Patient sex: M
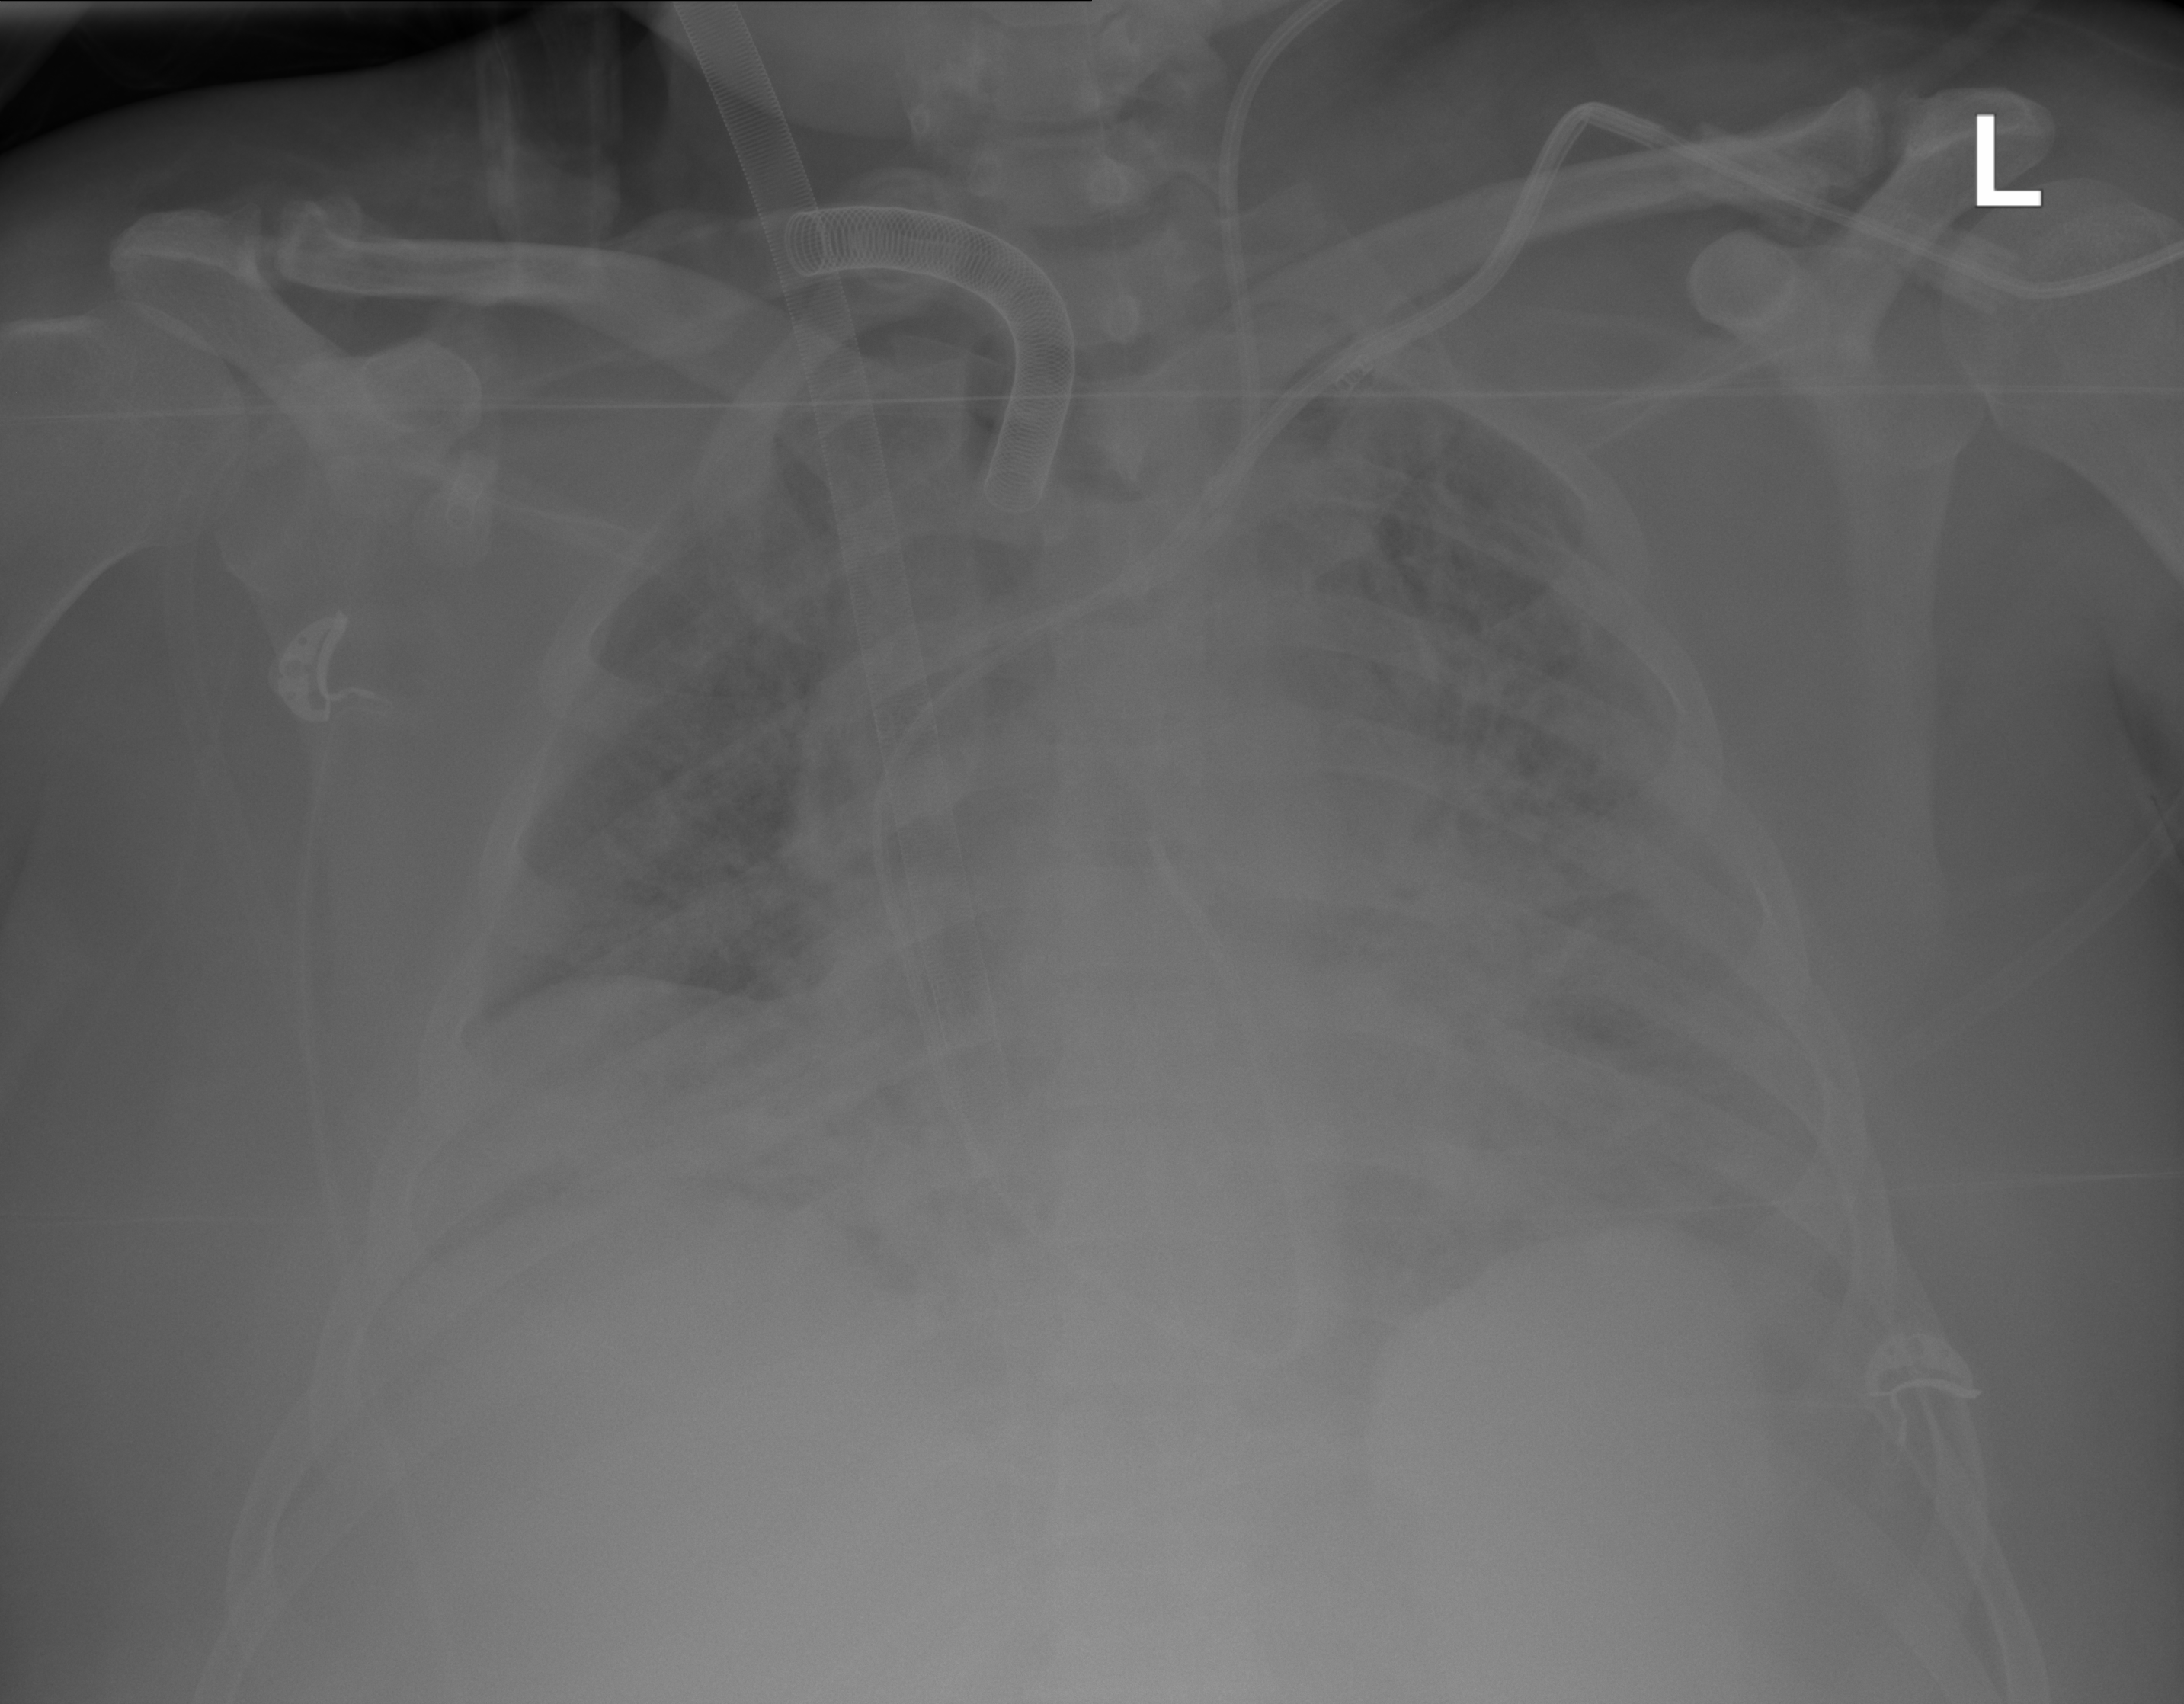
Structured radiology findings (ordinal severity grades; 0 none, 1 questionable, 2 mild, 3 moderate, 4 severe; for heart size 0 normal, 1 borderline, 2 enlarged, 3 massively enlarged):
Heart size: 2
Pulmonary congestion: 0
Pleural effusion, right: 2
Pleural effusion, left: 3
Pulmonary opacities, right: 4
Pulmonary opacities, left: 3
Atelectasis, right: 4
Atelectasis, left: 3